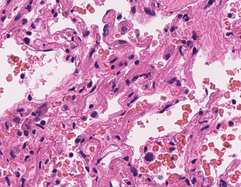
Tumor epithelial tissue: no
Tumor-associated stroma tissue: no
Normal tissue: yes